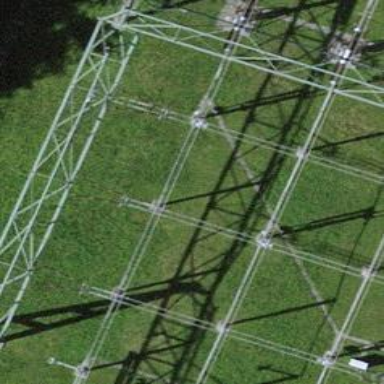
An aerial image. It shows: Bay for power lines.